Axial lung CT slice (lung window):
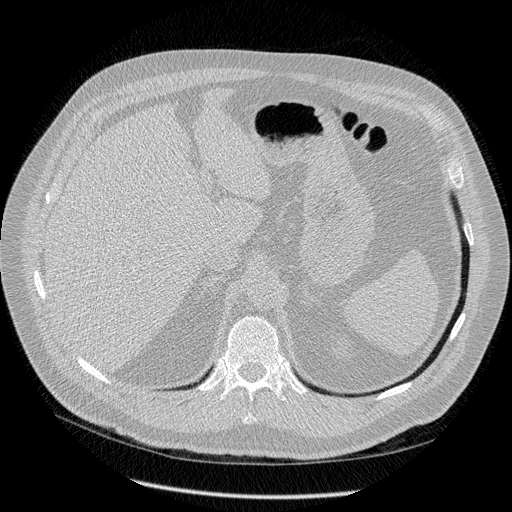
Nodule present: no